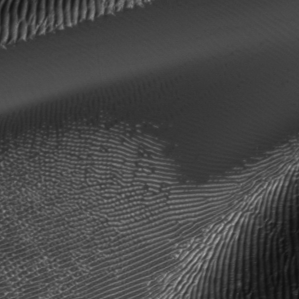
Label: frost